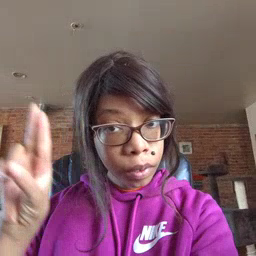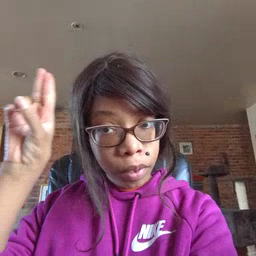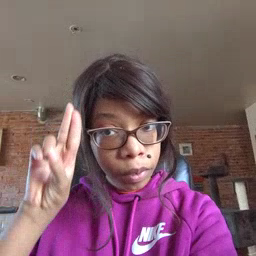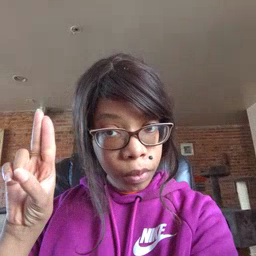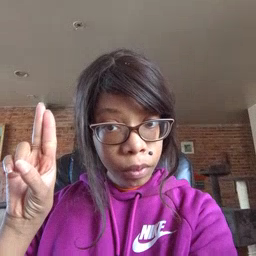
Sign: uncle